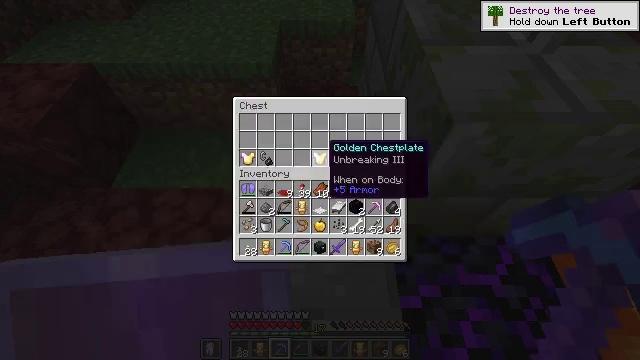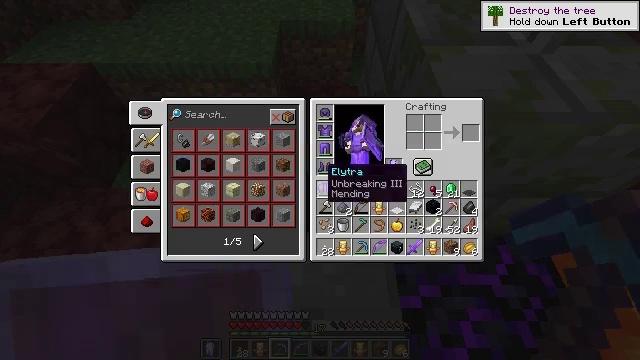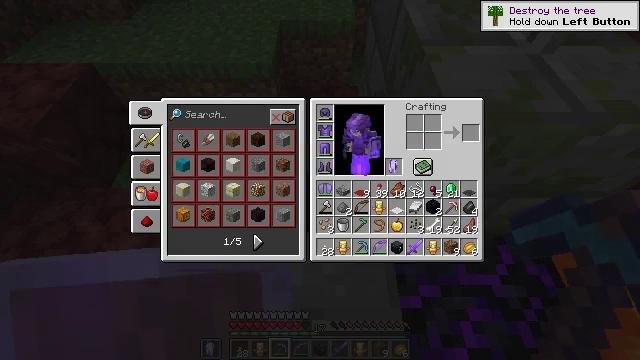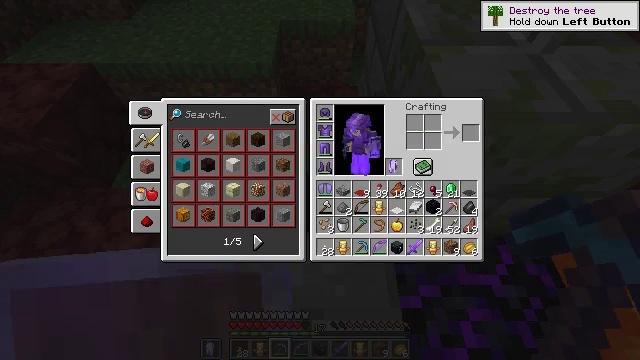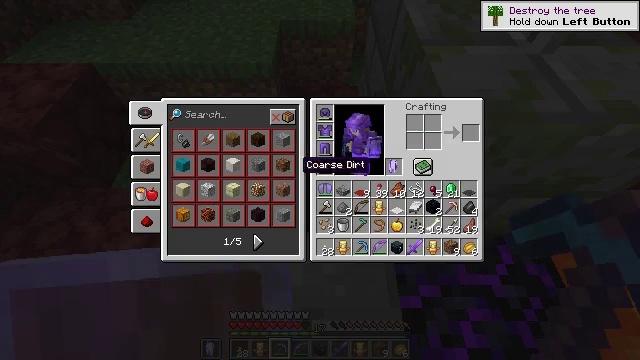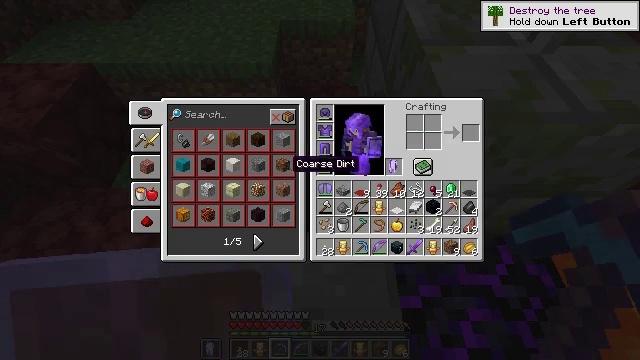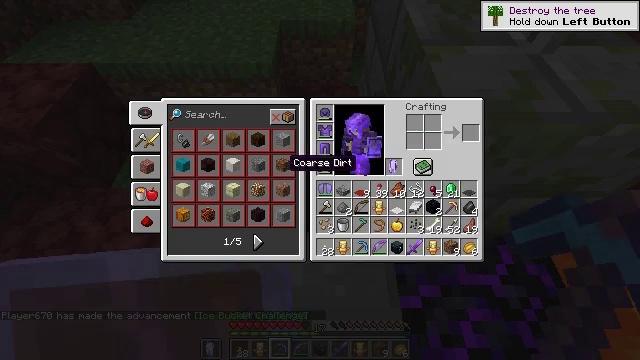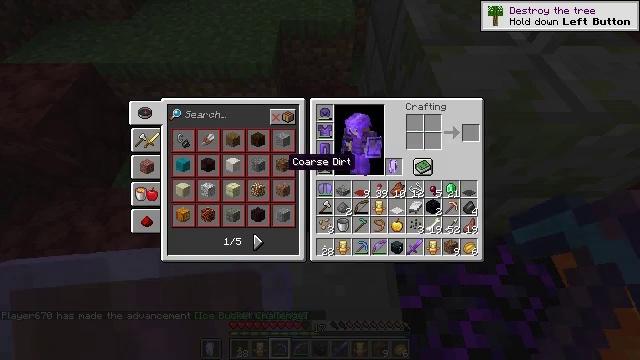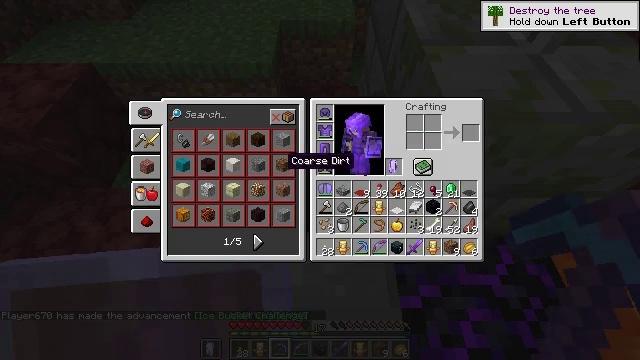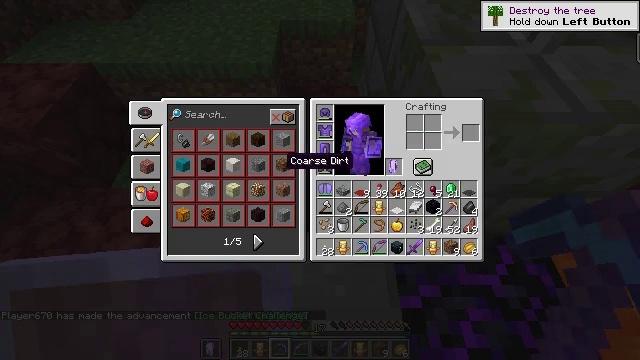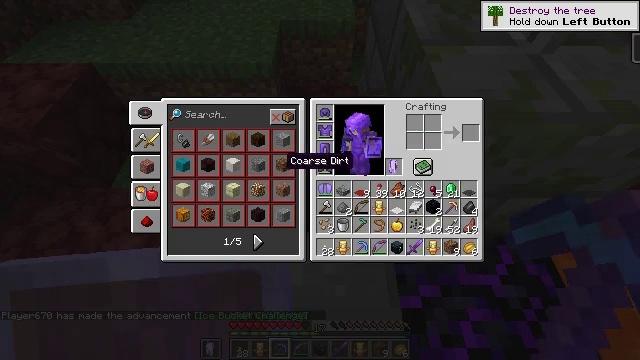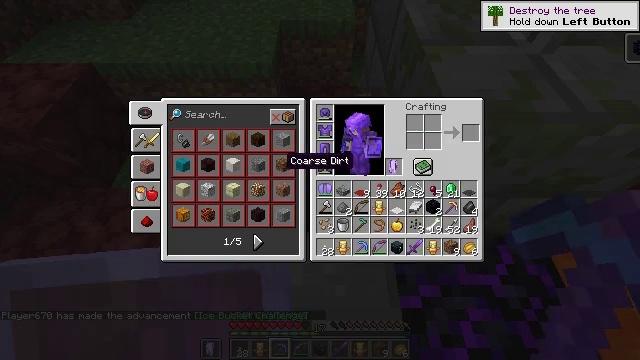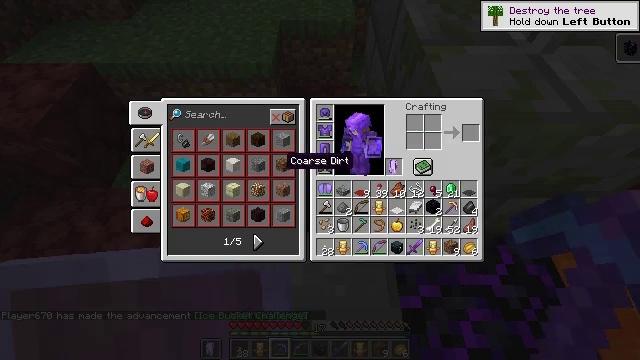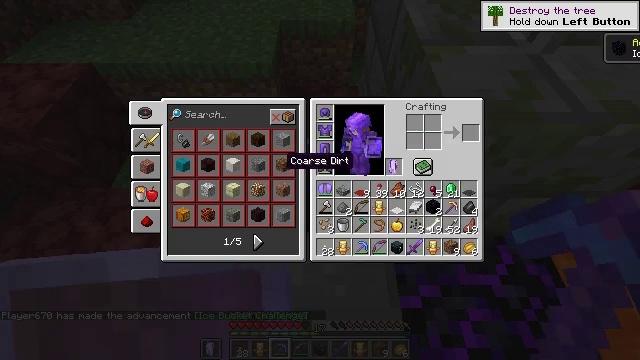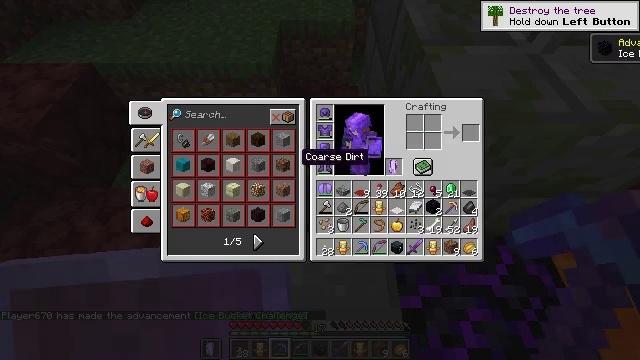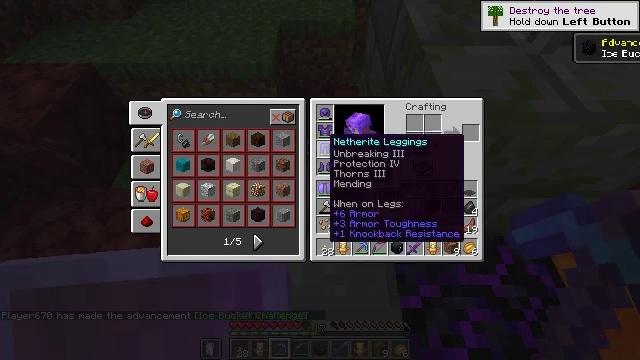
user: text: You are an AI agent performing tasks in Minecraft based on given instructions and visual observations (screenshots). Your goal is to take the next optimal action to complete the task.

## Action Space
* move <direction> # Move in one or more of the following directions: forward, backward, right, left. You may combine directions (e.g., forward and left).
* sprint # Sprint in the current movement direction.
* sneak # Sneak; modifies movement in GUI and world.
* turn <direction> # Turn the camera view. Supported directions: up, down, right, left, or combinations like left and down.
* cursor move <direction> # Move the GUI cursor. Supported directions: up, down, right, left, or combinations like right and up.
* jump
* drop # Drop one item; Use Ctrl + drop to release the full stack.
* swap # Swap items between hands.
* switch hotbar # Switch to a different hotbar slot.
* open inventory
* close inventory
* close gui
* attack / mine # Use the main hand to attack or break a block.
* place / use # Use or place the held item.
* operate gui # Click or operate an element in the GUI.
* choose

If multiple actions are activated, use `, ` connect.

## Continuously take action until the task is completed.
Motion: motion action
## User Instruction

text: Remove a red carpet from the inventory.
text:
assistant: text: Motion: sneak, open inventory
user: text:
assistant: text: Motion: open inventory
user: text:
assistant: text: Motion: cursor move left
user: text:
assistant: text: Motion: cursor move left
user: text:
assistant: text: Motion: cursor move left
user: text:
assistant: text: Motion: no_op
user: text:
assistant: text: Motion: no_op
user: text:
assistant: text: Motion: no_op
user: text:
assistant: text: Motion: no_op
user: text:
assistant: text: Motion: no_op
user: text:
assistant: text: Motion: no_op
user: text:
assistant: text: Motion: no_op
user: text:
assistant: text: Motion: no_op
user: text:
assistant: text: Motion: cursor move right
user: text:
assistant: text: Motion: cursor move right and up
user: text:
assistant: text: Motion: cursor move right and up
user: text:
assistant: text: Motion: cursor move right and up
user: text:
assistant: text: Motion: cursor move right and up
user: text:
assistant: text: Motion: no_op
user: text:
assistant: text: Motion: cursor move right
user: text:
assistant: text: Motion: cursor move right and down
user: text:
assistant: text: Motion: cursor move right and down
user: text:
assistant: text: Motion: cursor move right and down
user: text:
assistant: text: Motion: cursor move right
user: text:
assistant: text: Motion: cursor move right and down
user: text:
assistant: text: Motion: no_op
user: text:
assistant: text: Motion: no_op
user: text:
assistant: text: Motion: no_op
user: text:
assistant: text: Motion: no_op
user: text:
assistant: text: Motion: close inventory